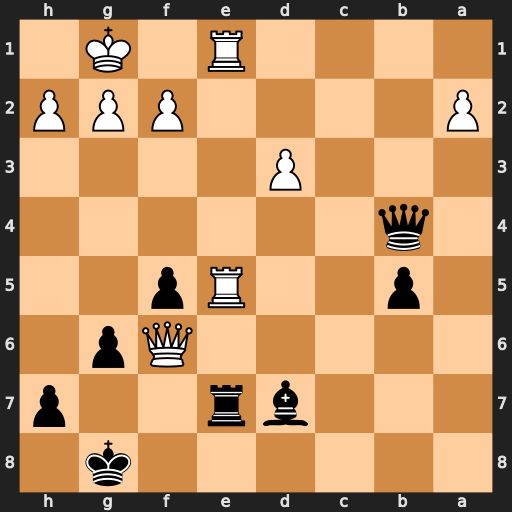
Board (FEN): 6k1/3br2p/5Qp1/1p2Rp2/1q6/3P4/P4PPP/4R1K1
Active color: b
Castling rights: -
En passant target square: -
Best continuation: Qxe1+ Rxe1 Rxe1#